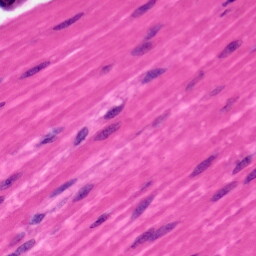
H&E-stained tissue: Pancreatic